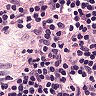
Metastatic tissue present: no